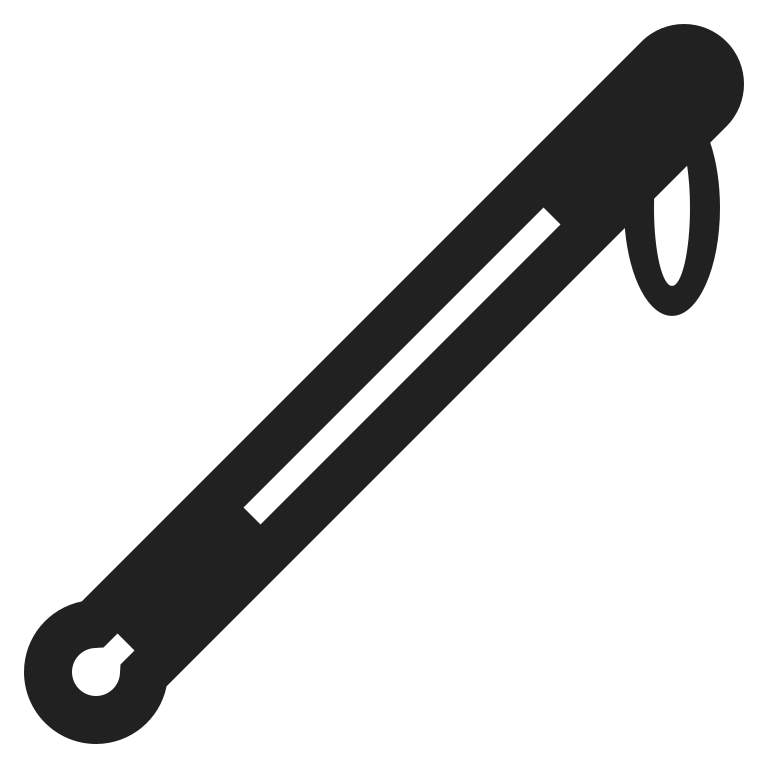
white cane high contrast